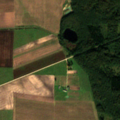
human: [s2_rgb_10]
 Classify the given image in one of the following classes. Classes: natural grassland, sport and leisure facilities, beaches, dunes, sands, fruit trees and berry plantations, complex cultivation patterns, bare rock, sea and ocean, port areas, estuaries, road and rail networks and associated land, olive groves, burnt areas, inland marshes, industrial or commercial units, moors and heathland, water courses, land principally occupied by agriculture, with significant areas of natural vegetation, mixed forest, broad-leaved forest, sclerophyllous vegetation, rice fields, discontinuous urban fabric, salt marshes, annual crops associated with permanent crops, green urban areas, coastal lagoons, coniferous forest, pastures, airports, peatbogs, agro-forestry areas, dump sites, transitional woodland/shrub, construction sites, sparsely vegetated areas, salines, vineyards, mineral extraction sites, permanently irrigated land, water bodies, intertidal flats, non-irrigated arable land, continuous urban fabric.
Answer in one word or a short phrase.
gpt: non-irrigated arable land, broad-leaved forest